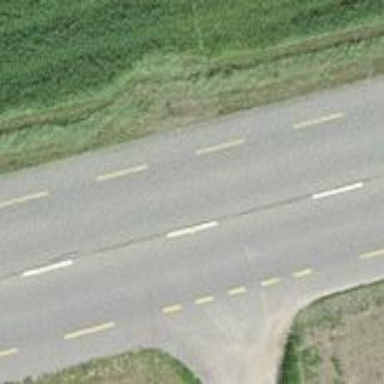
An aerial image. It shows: Primary road with asphalt surface and designated cycle lane.